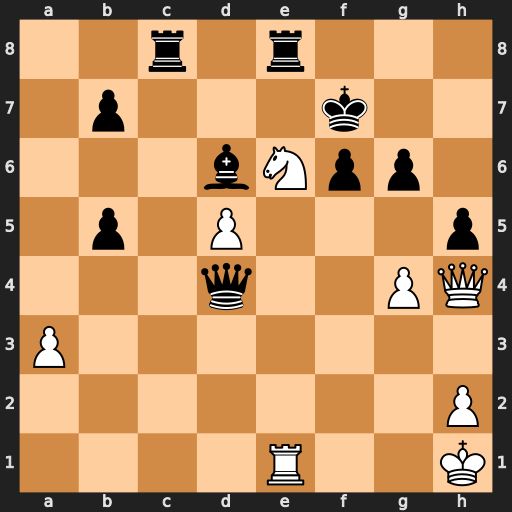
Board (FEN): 2r1r3/1p3k2/3bNpp1/1p1P3p/3q2PQ/P7/7P/4R2K
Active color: w
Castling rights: -
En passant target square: -
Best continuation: Nxd4 Rxe1+ Qxe1